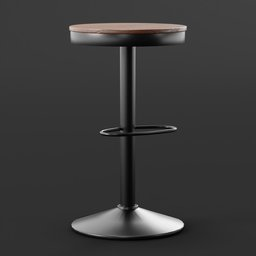
Label: furniture